Question: I am using Laravel Voyager admin panel.
I have a 'products' table where PRODUCT has parent SUBCATEGORY and CATEGORY. I have also made these relationships: 'product-subcategory' and 'product-category'.

So, when I want to add new product, I can choose CATEGORY and SUBCATEGORY from dropdown.
The problem is, SUBCATEGORY dropdown shows all of the subcategories:
I want see the SUBCATEGORIES only from the CATEGORY I choose. (like we get the column names of specified MODEL(for referencing) when we create relationships in voyager)
The reason I want this is to prevent adding products under the wrong Category and Subcategory.
Is there a way to achieve this? Should I use some JSON in the 'Optional Details' field?
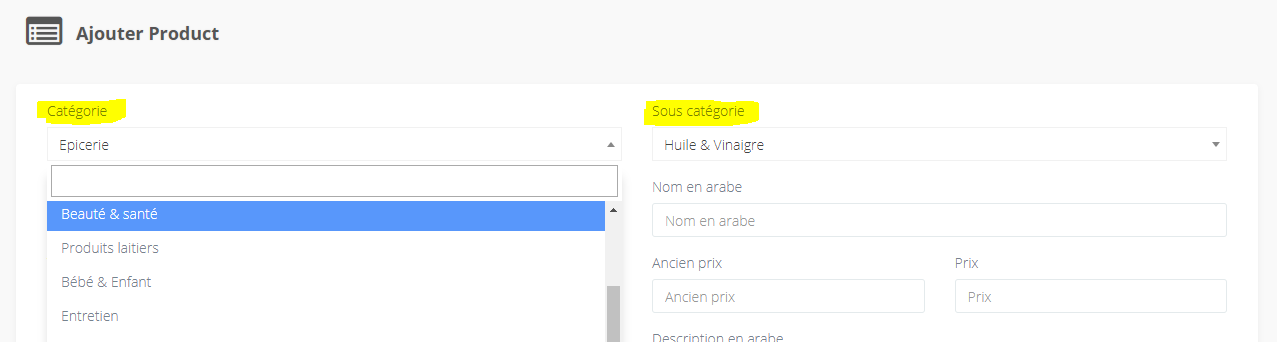
Answer: Unfortunately what you want is not possible with default Voyager options. but It's not even necessary to do what you want this way.
Following method will make a single dropdown containing options like 'category - subcategory'.
1. the good way is to connect sub_categories to categories (using category_id on sub_categories) and then connect products to sub_categories ( using sub_category_id on products).
2. then edit your SubCategory Model and change title value using Laravel accessors:
'''
class Product{
//stuff
//change showing attribute value for BREAD
public function getTitleAttribute(){
return $this->category->title . ' - ' . $this->getOriginal('title');
}
// access original subcategory title
public function getRealTitleAttirbute(){
return $this->getOriginal('title');
}
}
'''
its done. just notice we can access subcategory's real value using '$subcategory->real_title'.
good luck